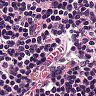
Metastatic tissue present: no